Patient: sex F, age 43
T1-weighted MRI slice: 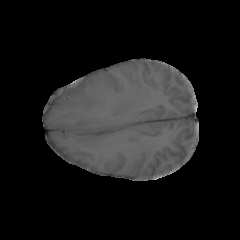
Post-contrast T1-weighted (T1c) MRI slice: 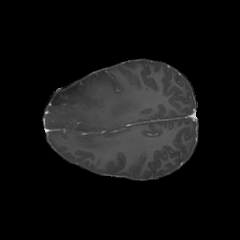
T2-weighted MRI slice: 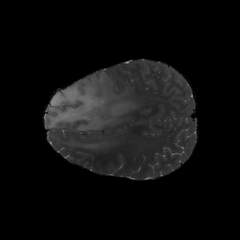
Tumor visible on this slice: yes
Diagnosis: Astrocytoma, IDH-mutant
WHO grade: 3